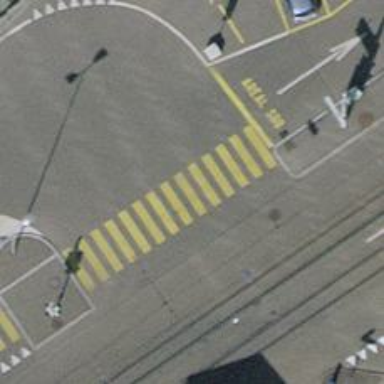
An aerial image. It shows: Crossing with zebra markings controlled by traffic signals.